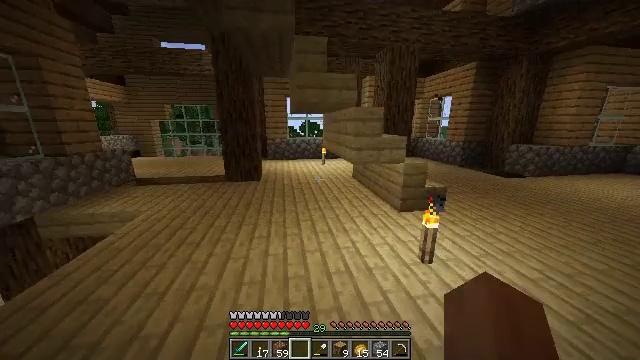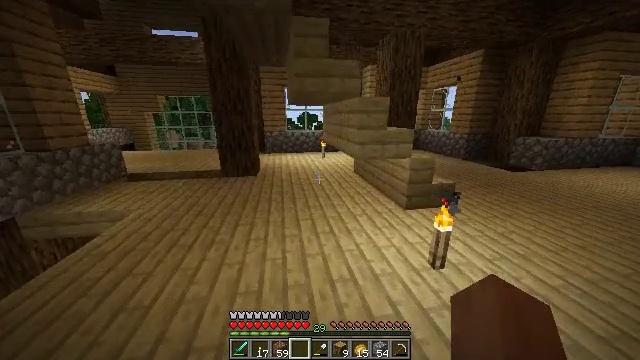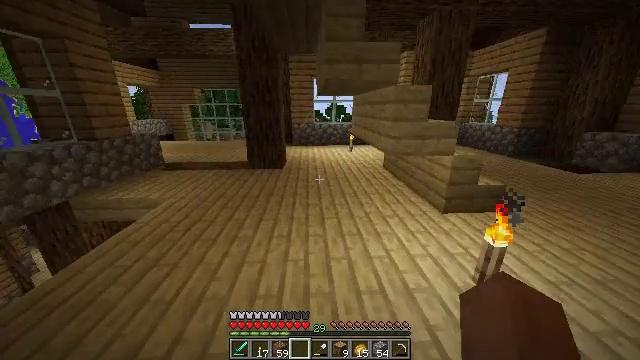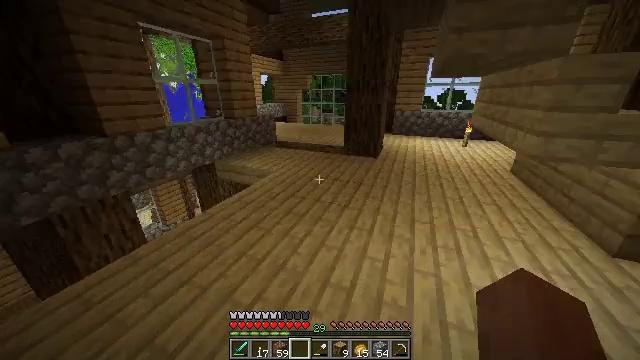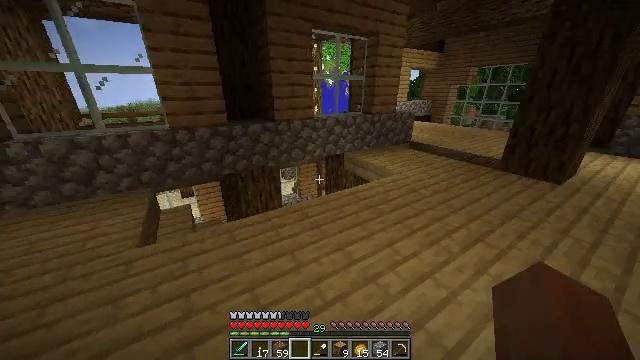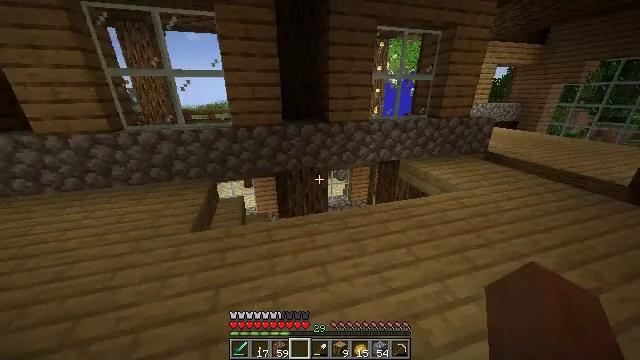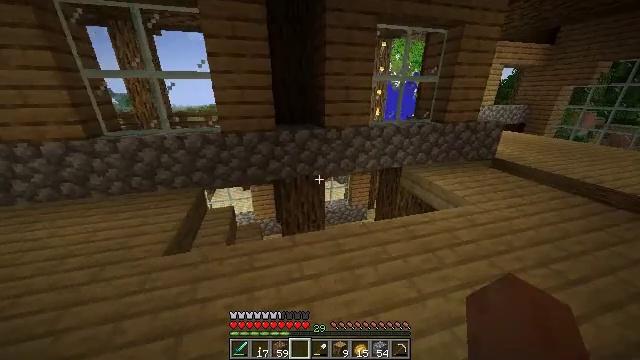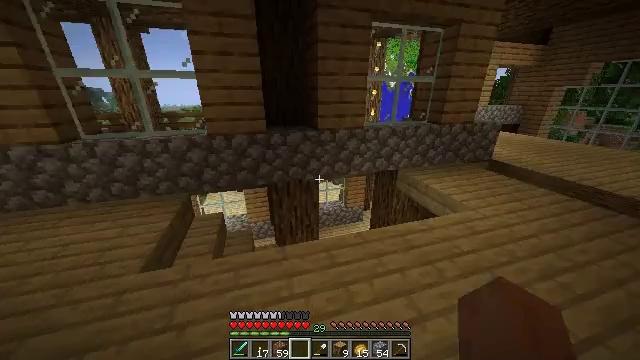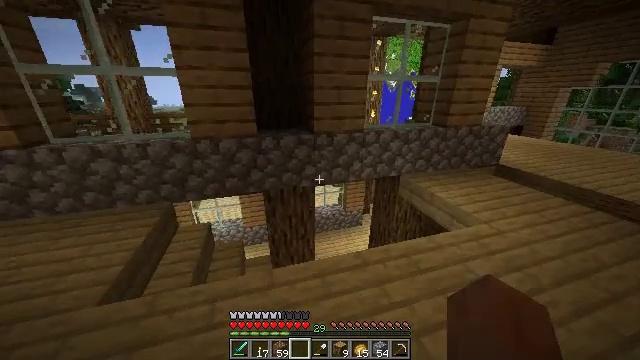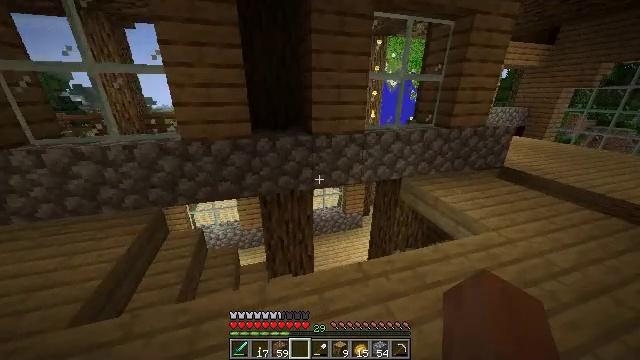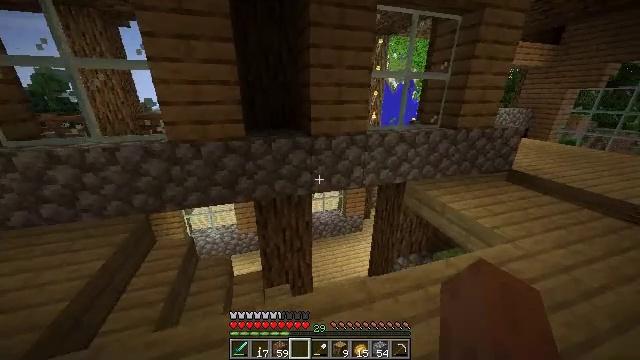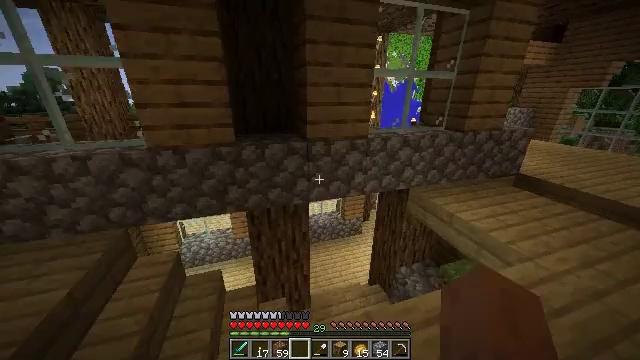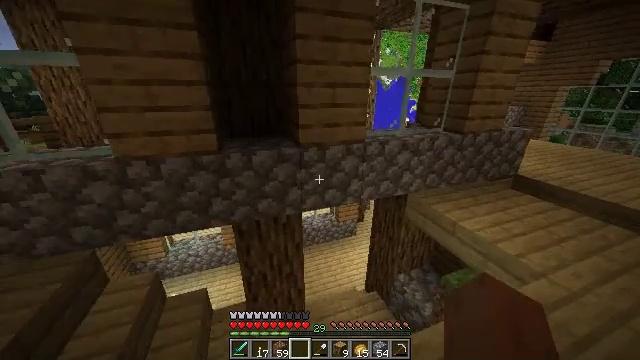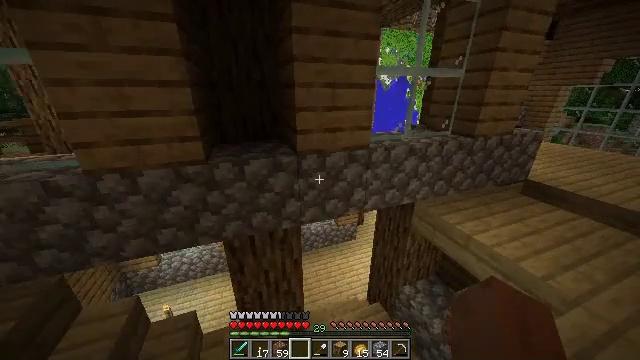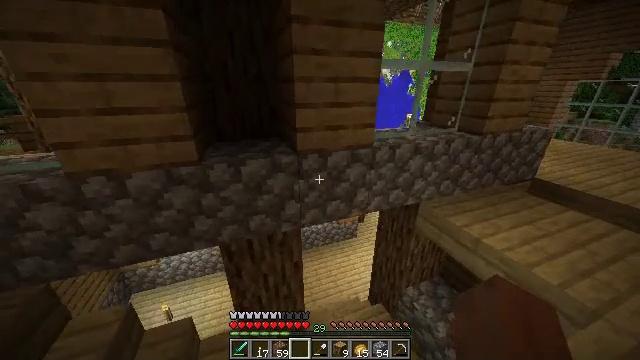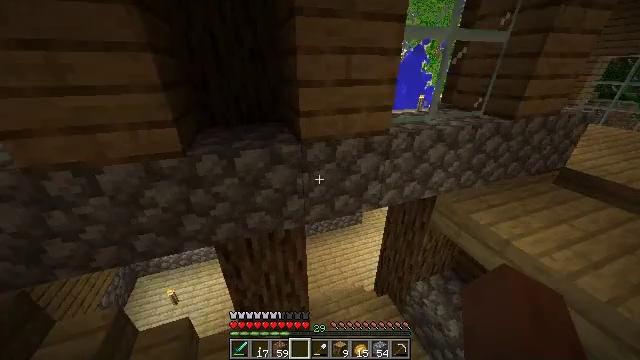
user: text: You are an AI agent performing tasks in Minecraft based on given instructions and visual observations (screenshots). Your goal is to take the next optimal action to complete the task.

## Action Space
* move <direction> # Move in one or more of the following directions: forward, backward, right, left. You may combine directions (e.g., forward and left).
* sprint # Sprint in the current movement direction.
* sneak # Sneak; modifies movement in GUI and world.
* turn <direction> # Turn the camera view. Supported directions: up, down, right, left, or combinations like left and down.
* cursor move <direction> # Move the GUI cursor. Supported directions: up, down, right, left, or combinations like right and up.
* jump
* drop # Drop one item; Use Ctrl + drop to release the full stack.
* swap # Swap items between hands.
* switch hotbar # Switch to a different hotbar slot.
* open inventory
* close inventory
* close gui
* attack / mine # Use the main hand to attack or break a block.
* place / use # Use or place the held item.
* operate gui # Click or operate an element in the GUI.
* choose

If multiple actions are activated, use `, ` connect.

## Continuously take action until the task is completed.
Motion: motion action
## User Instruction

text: Craft multiple birch slabs using birch planks.
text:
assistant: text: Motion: move forward, turn down
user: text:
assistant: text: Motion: move forward, turn left and down
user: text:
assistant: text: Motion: move forward, turn left and down
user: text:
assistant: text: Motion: move forward, turn left
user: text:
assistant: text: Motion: move forward, turn left
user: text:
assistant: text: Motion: move forward
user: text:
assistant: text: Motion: move forward, turn right
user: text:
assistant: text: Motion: move forward
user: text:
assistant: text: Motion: move forward
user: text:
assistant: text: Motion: move forward
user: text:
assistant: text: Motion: move forward
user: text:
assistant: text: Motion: move forward, turn right
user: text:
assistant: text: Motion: move forward
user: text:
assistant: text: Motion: move forward, turn down
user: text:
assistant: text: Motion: move forward, turn left and down
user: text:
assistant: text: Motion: move forward, turn down
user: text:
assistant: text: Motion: move forward, turn down
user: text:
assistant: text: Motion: move forward, turn right and down
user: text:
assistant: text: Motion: move forward, turn right and down
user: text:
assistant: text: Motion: turn right and down
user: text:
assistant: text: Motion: turn right and up
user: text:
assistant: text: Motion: turn right, open inventory
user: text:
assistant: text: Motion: open inventory
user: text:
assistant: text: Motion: cursor move right, open inventory
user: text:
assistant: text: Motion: open inventory
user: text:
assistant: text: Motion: no_op
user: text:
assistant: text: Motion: no_op
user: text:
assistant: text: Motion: no_op
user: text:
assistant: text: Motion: no_op
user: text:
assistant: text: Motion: no_op